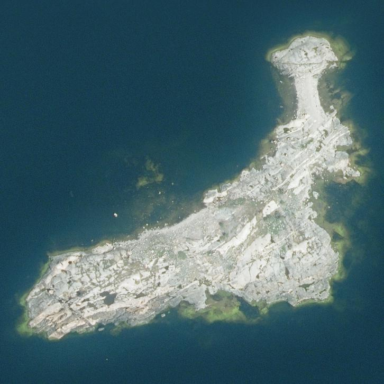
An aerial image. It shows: Island with natural coastline.